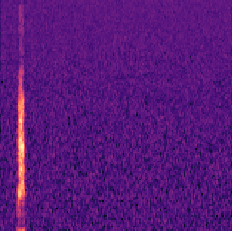
Sound class: Dog